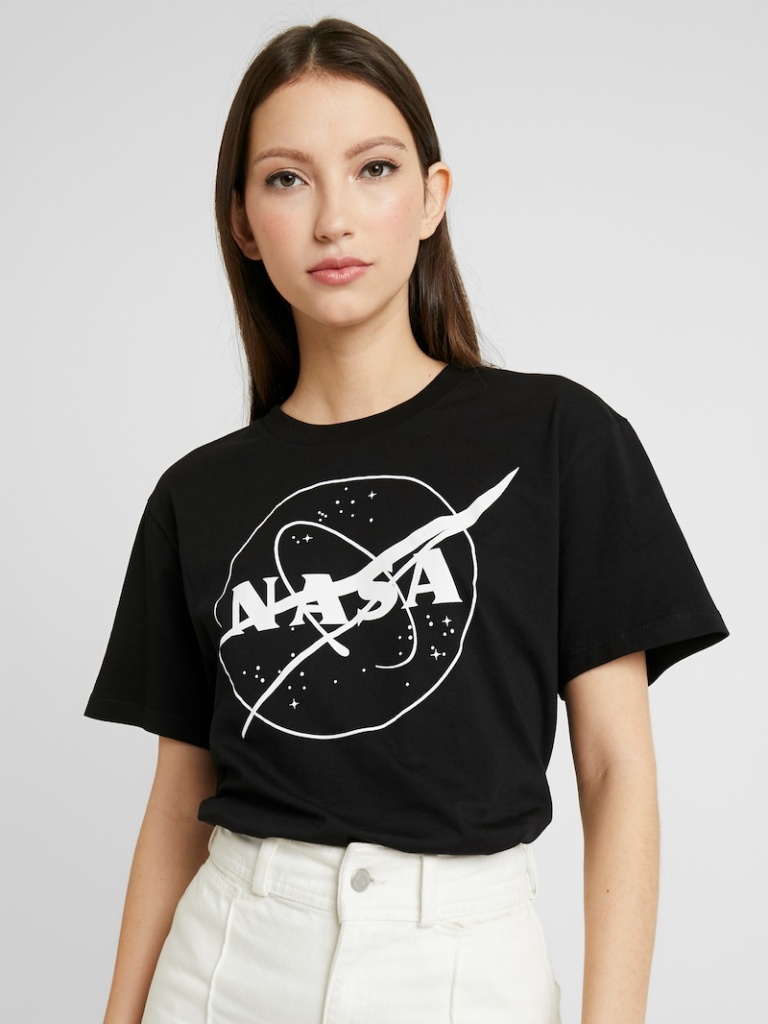
cotton relaxed short sleeve hip length Fully Tucked in crew t-shirt